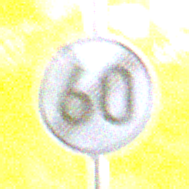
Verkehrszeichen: EndeGeschwindigkeit60
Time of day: Night
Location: Outdoor (Suburban)
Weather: PartlyCloudy
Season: NotSpecified
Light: Artificial